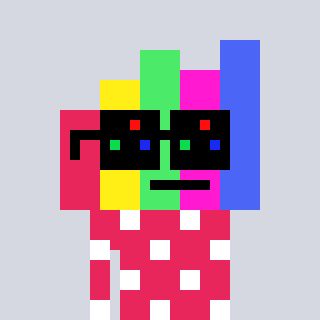
a pixel art character with square black sunglasses, a bar chart-shaped head and a redpinkish-colored body on a cool background